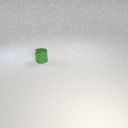
small green metal cylinder